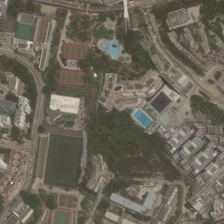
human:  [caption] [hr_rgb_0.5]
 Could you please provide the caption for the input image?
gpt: there are three football fields in the school .

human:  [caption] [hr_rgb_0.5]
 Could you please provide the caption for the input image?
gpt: there are many residential areas around the school .

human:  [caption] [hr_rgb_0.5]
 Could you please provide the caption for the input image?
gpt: there are many residential areas around the school .

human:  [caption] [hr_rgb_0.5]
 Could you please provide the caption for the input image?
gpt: there are three football fields in the school .

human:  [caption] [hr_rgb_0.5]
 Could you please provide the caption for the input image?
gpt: there are three football fields in the school .